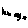
Label: hexagon